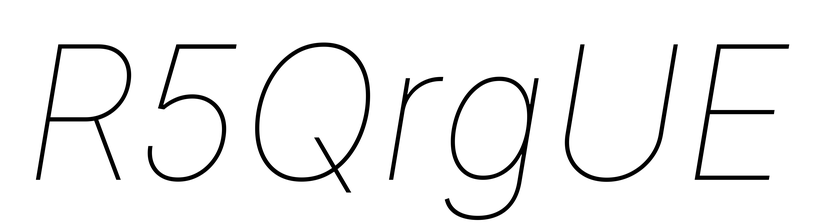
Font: Inter-Italic_Thin_Italic